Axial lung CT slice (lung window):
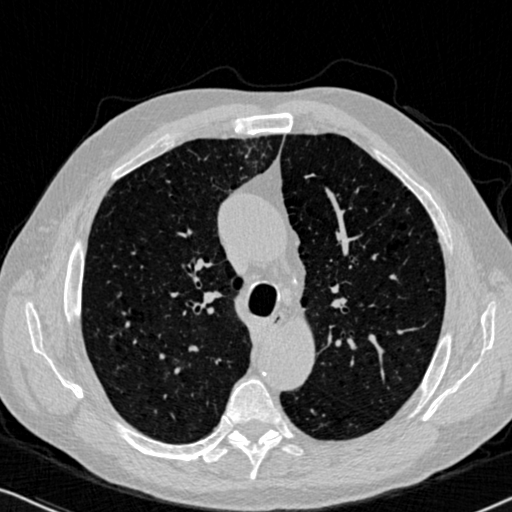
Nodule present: no